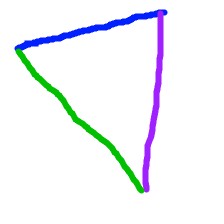
Shape: triangle